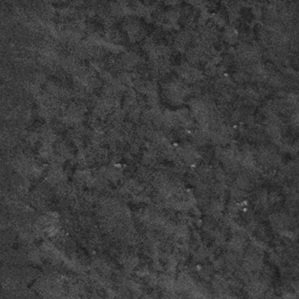
Label: frost